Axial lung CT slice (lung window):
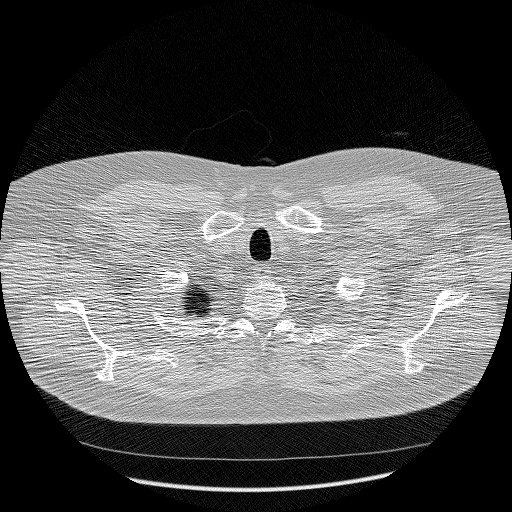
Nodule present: no